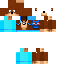
A male animal skin with medium skin, wearing brown long hair dressed in a blue hoodie and blue pants, featuring a closed mouth.